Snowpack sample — Snodgrass Mountain, Crested Butte, Colorado (2/4/25, 12:06 PM MST)
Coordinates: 38.923, -106.968
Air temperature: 35 °F
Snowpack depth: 80 cm
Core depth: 10 cm
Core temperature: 32 °F
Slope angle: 14°, slope face: 78°
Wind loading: low
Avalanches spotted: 0
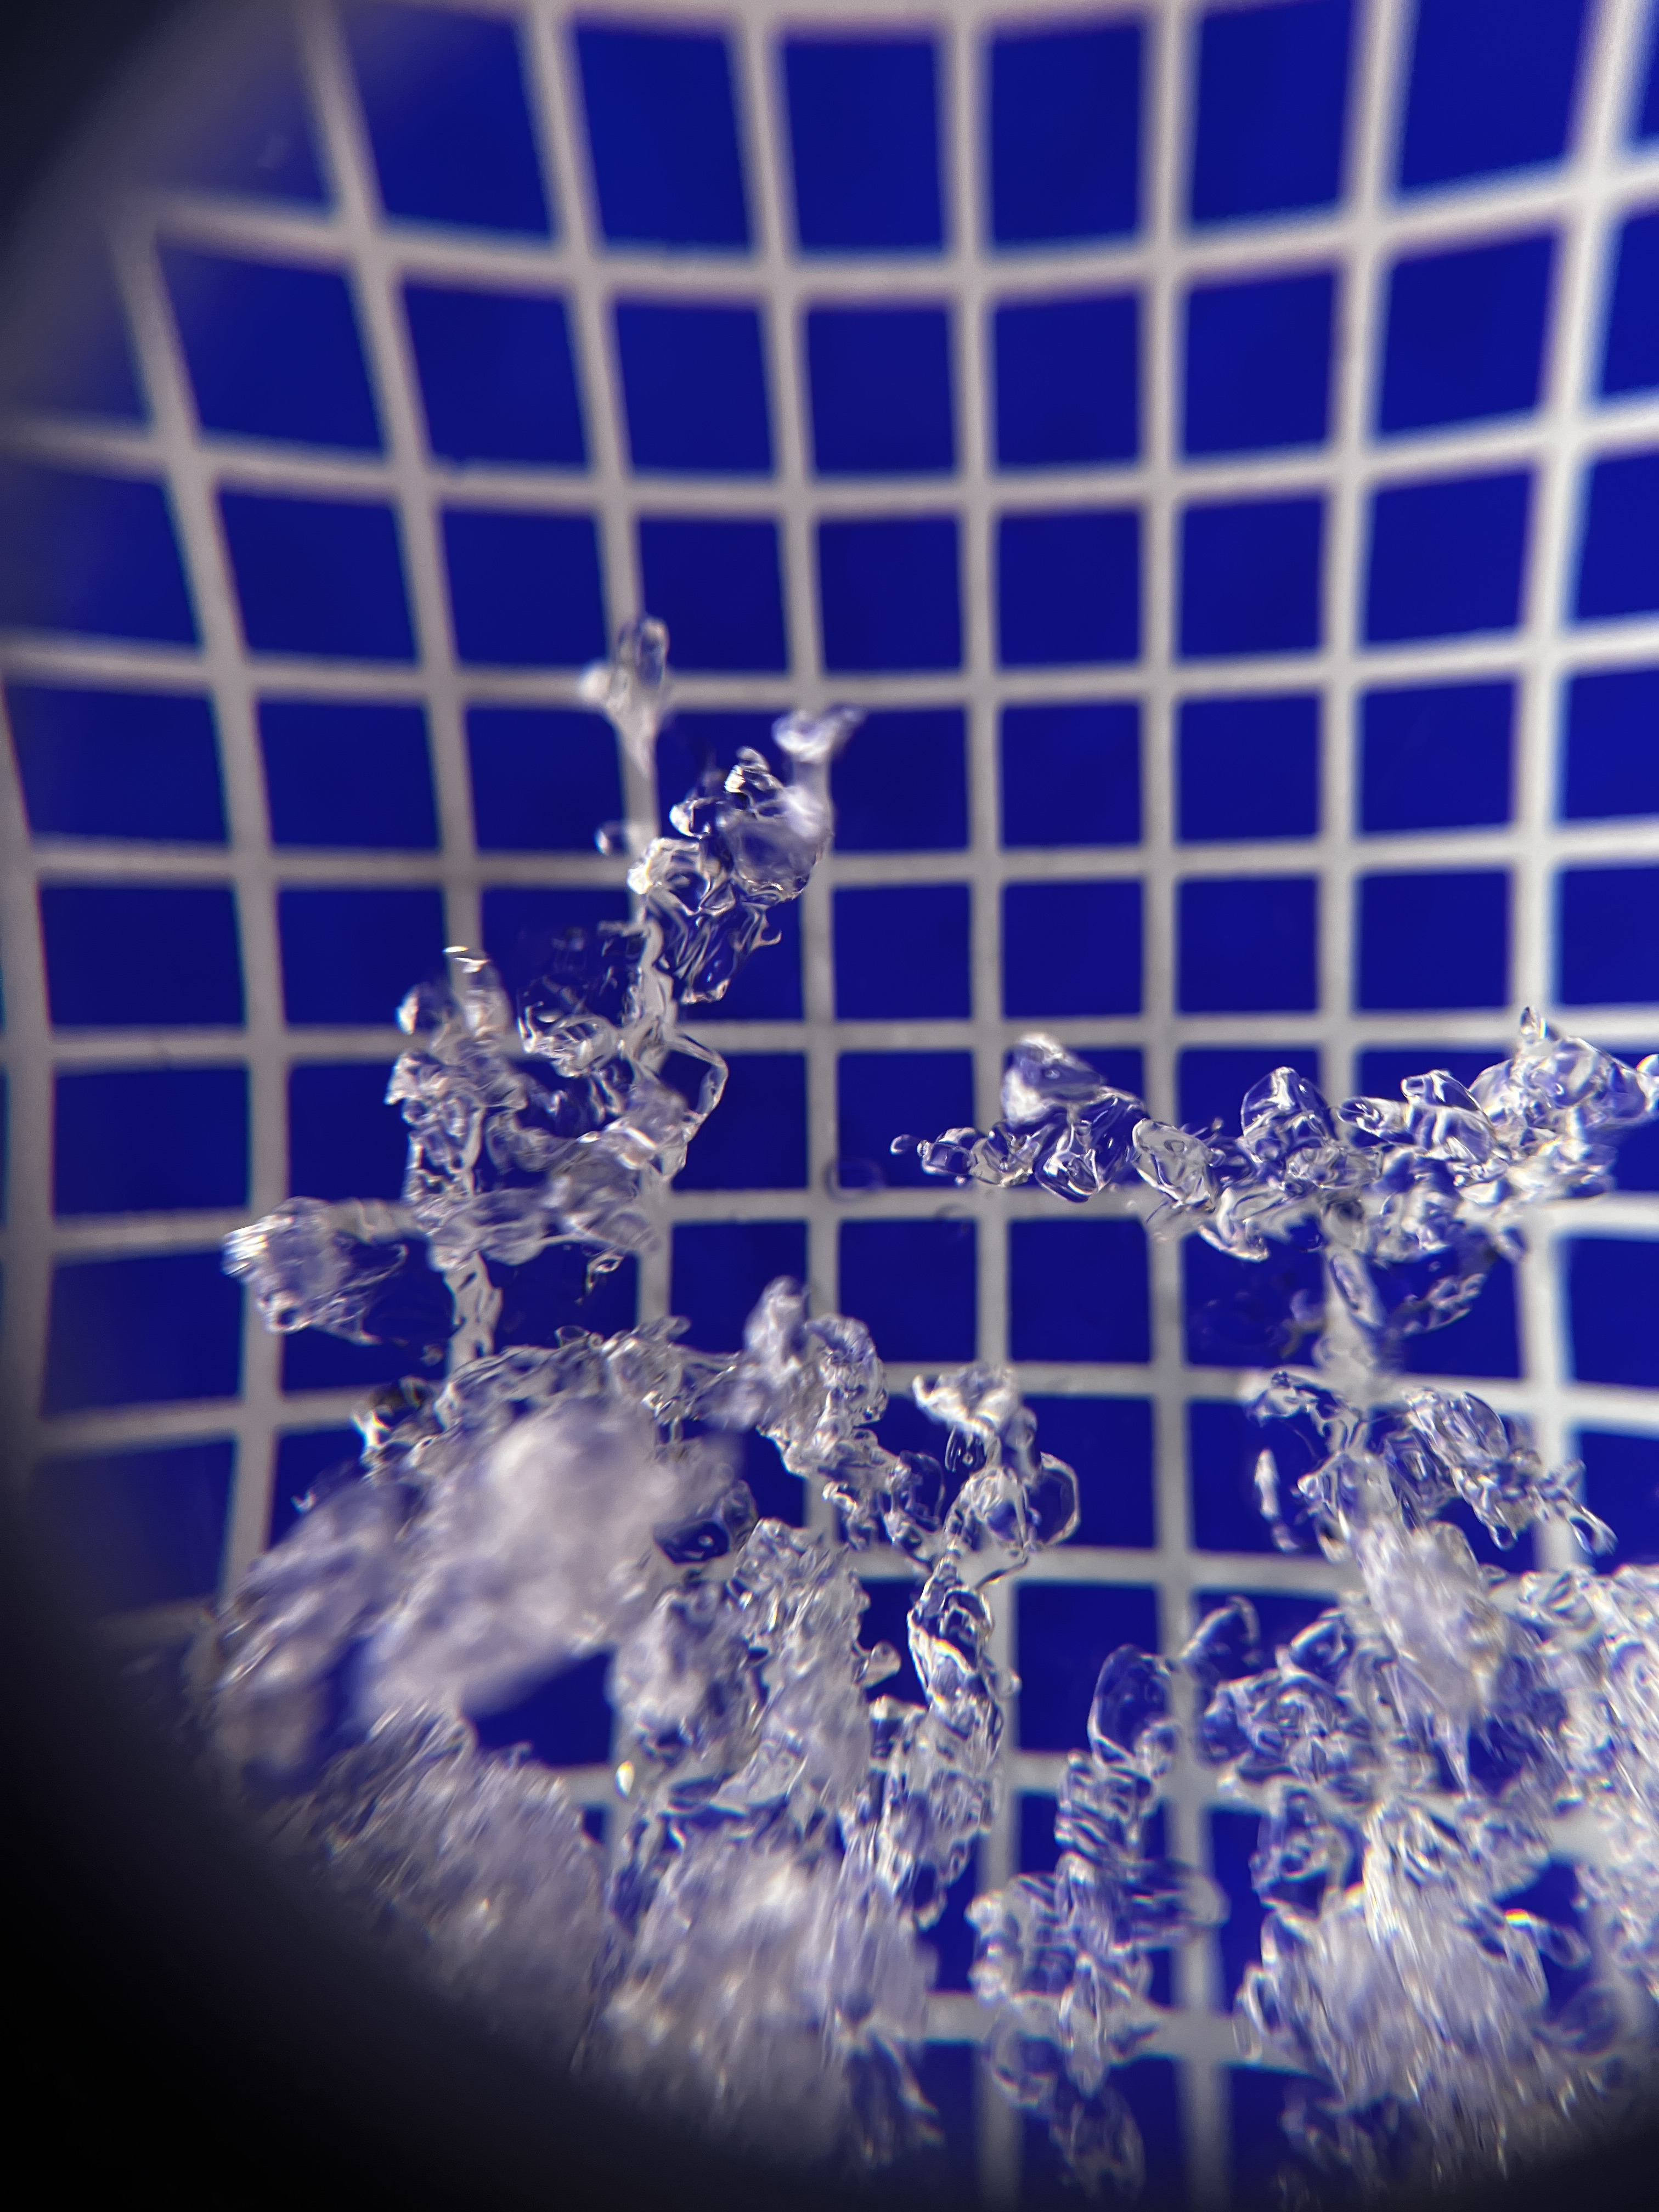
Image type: magnified_profile
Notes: No avalanches nearby, unusually warm weather for the last month reported by residents, Collected 25 yards from treeline